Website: lowes
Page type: review-order
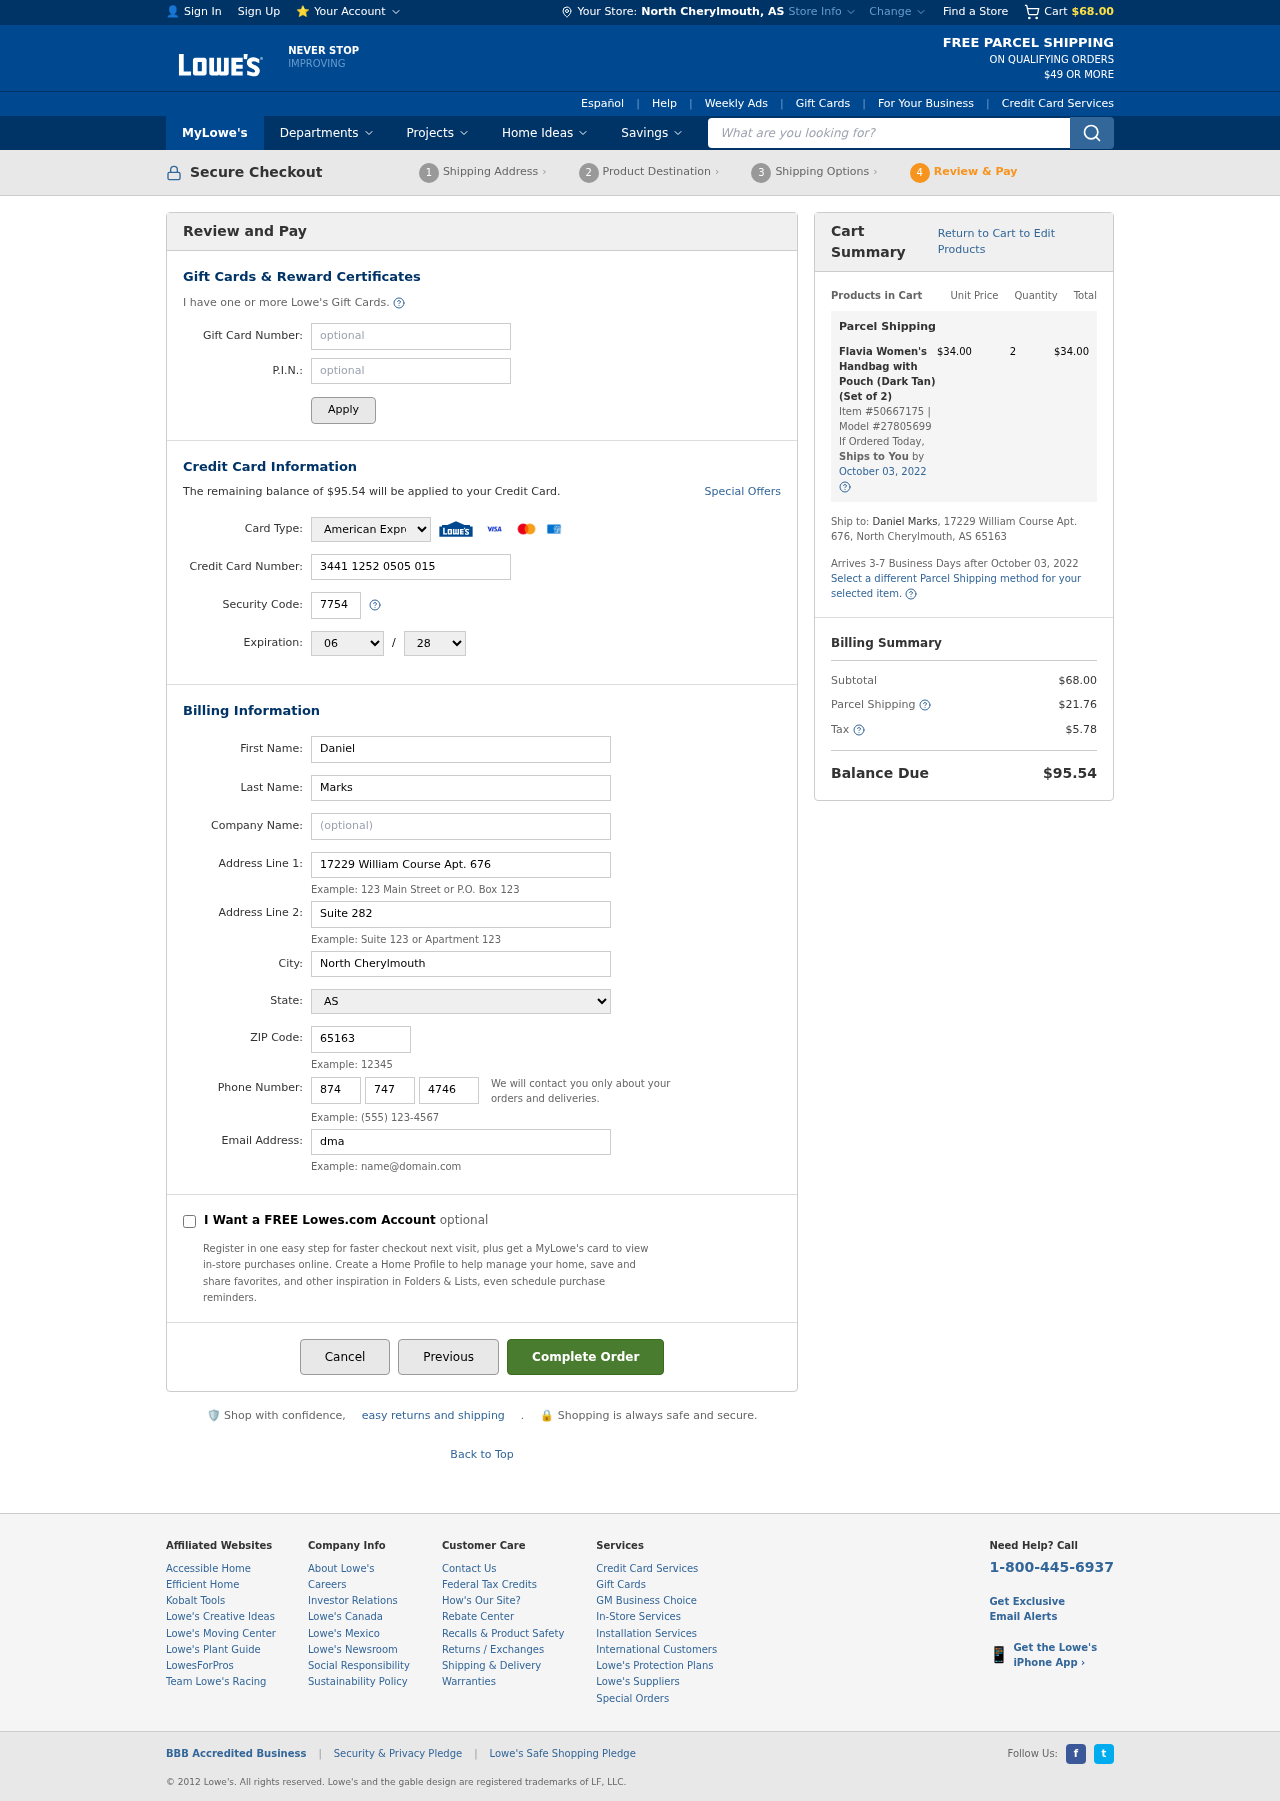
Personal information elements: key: PII_CARD_CVV
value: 7754
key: PII_CARD_EXPIRY_MONTH
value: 06
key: PII_CARD_EXPIRY_YEAR
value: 28
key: PII_CARD_NUMBER
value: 3441 1252 0505 015
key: PII_CARD_TYPE
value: American Express
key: PII_CITY
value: North Cherylmouth
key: PII_CITY_STATE
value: North Cherylmouth, AS
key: PII_EMAIL
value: dmarks@gmail.com
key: PII_FIRSTNAME
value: Daniel
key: PII_LASTNAME
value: Marks
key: PII_PHONE_AREA
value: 874
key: PII_PHONE_PREFIX
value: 747
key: PII_PHONE_SUFFIX
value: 4746
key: PII_POSTCODE
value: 65163
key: PII_STATE
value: AS
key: PII_STREET
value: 17229 William Course Apt. 676
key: PII_STREET2
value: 17229 William Course Apt. 676
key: PII_STREET2
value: Suite 282
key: PII_FULLNAME2
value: Daniel Marks
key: PII_CITY_STATE_ZIP2
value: North Cherylmouth, AS 65163
Product elements: key: PRODUCT1_NAME
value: Flavia Women's Handbag with Pouch (Dark Tan) (Set of 2)
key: PRODUCT1_PRICE
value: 34
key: PRODUCT1_QUANTITY
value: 2
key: PRODUCT1_ITEM_NUMBER
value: Item #50667175
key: PRODUCT1_MODEL_NUMBER
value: Model #27805699
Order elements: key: ORDER_SUBTOTAL
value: $68.00
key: ORDER_BALANCE_DUE
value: $95.54
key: ORDER_SHIPPING_DATE
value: October 03, 2022
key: ORDER_ITEM_TOTAL
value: $34.00
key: ORDER_SHIPPING_DATE2
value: October 03, 2022
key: ORDER_SHIPPING_COST
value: $21.76
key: ORDER_TAX
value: $5.78
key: ORDER_TOTAL
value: $95.54
Search elements: key: HEADER_SEARCH
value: What are you looking for?